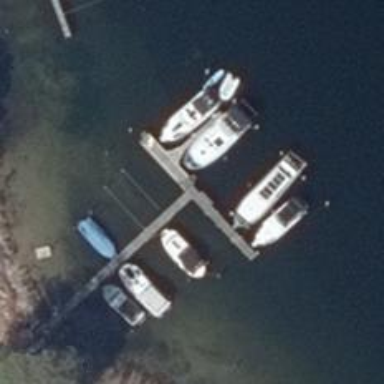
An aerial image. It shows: Man-made pier.